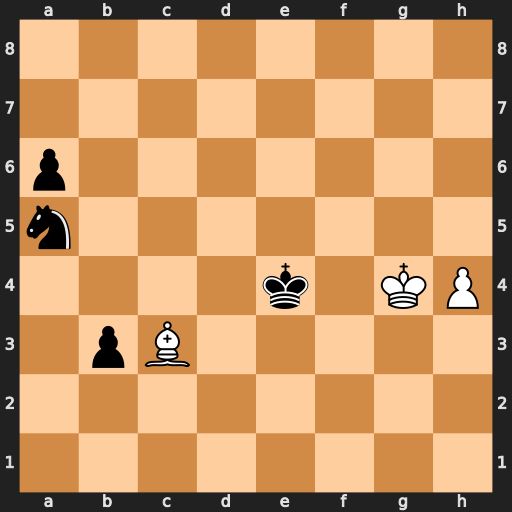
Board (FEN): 8/8/p7/n7/4k1KP/1pB5/8/8
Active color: w
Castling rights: -
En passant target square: -
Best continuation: h5 Nc4 h6